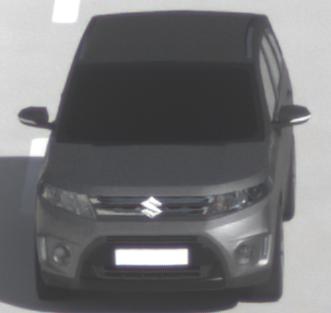
Make: Suzuki
Model: Vitara 1.6
Detailed model: Vitara (LY)
Model produced from: 2015/04
Model produced until: 2018/08
Doors: 5
Color: gray
Road condition: dry road
Daytime: morning or afternoon
Contrast: medium contrast